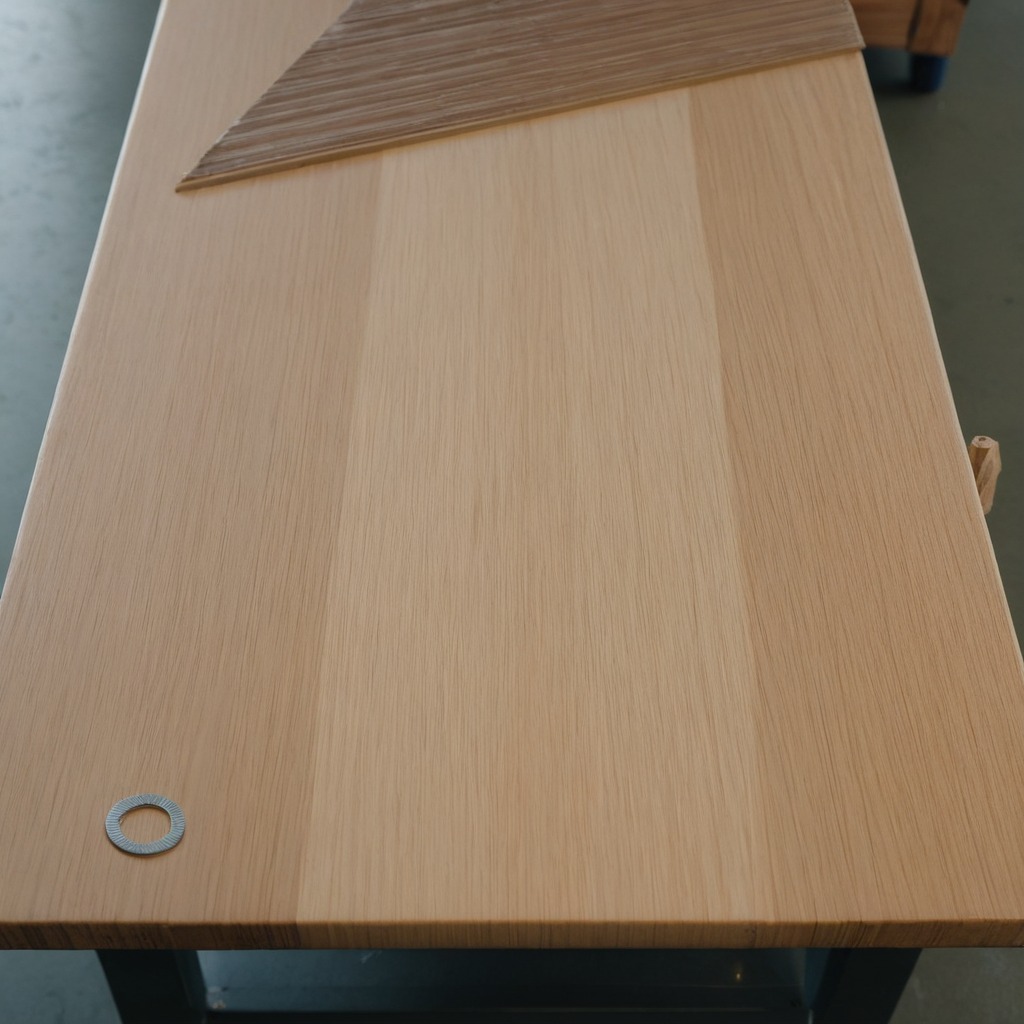
A flat metal washer is lying on a workbench inside a coastal fishing gear workshop.